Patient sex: M
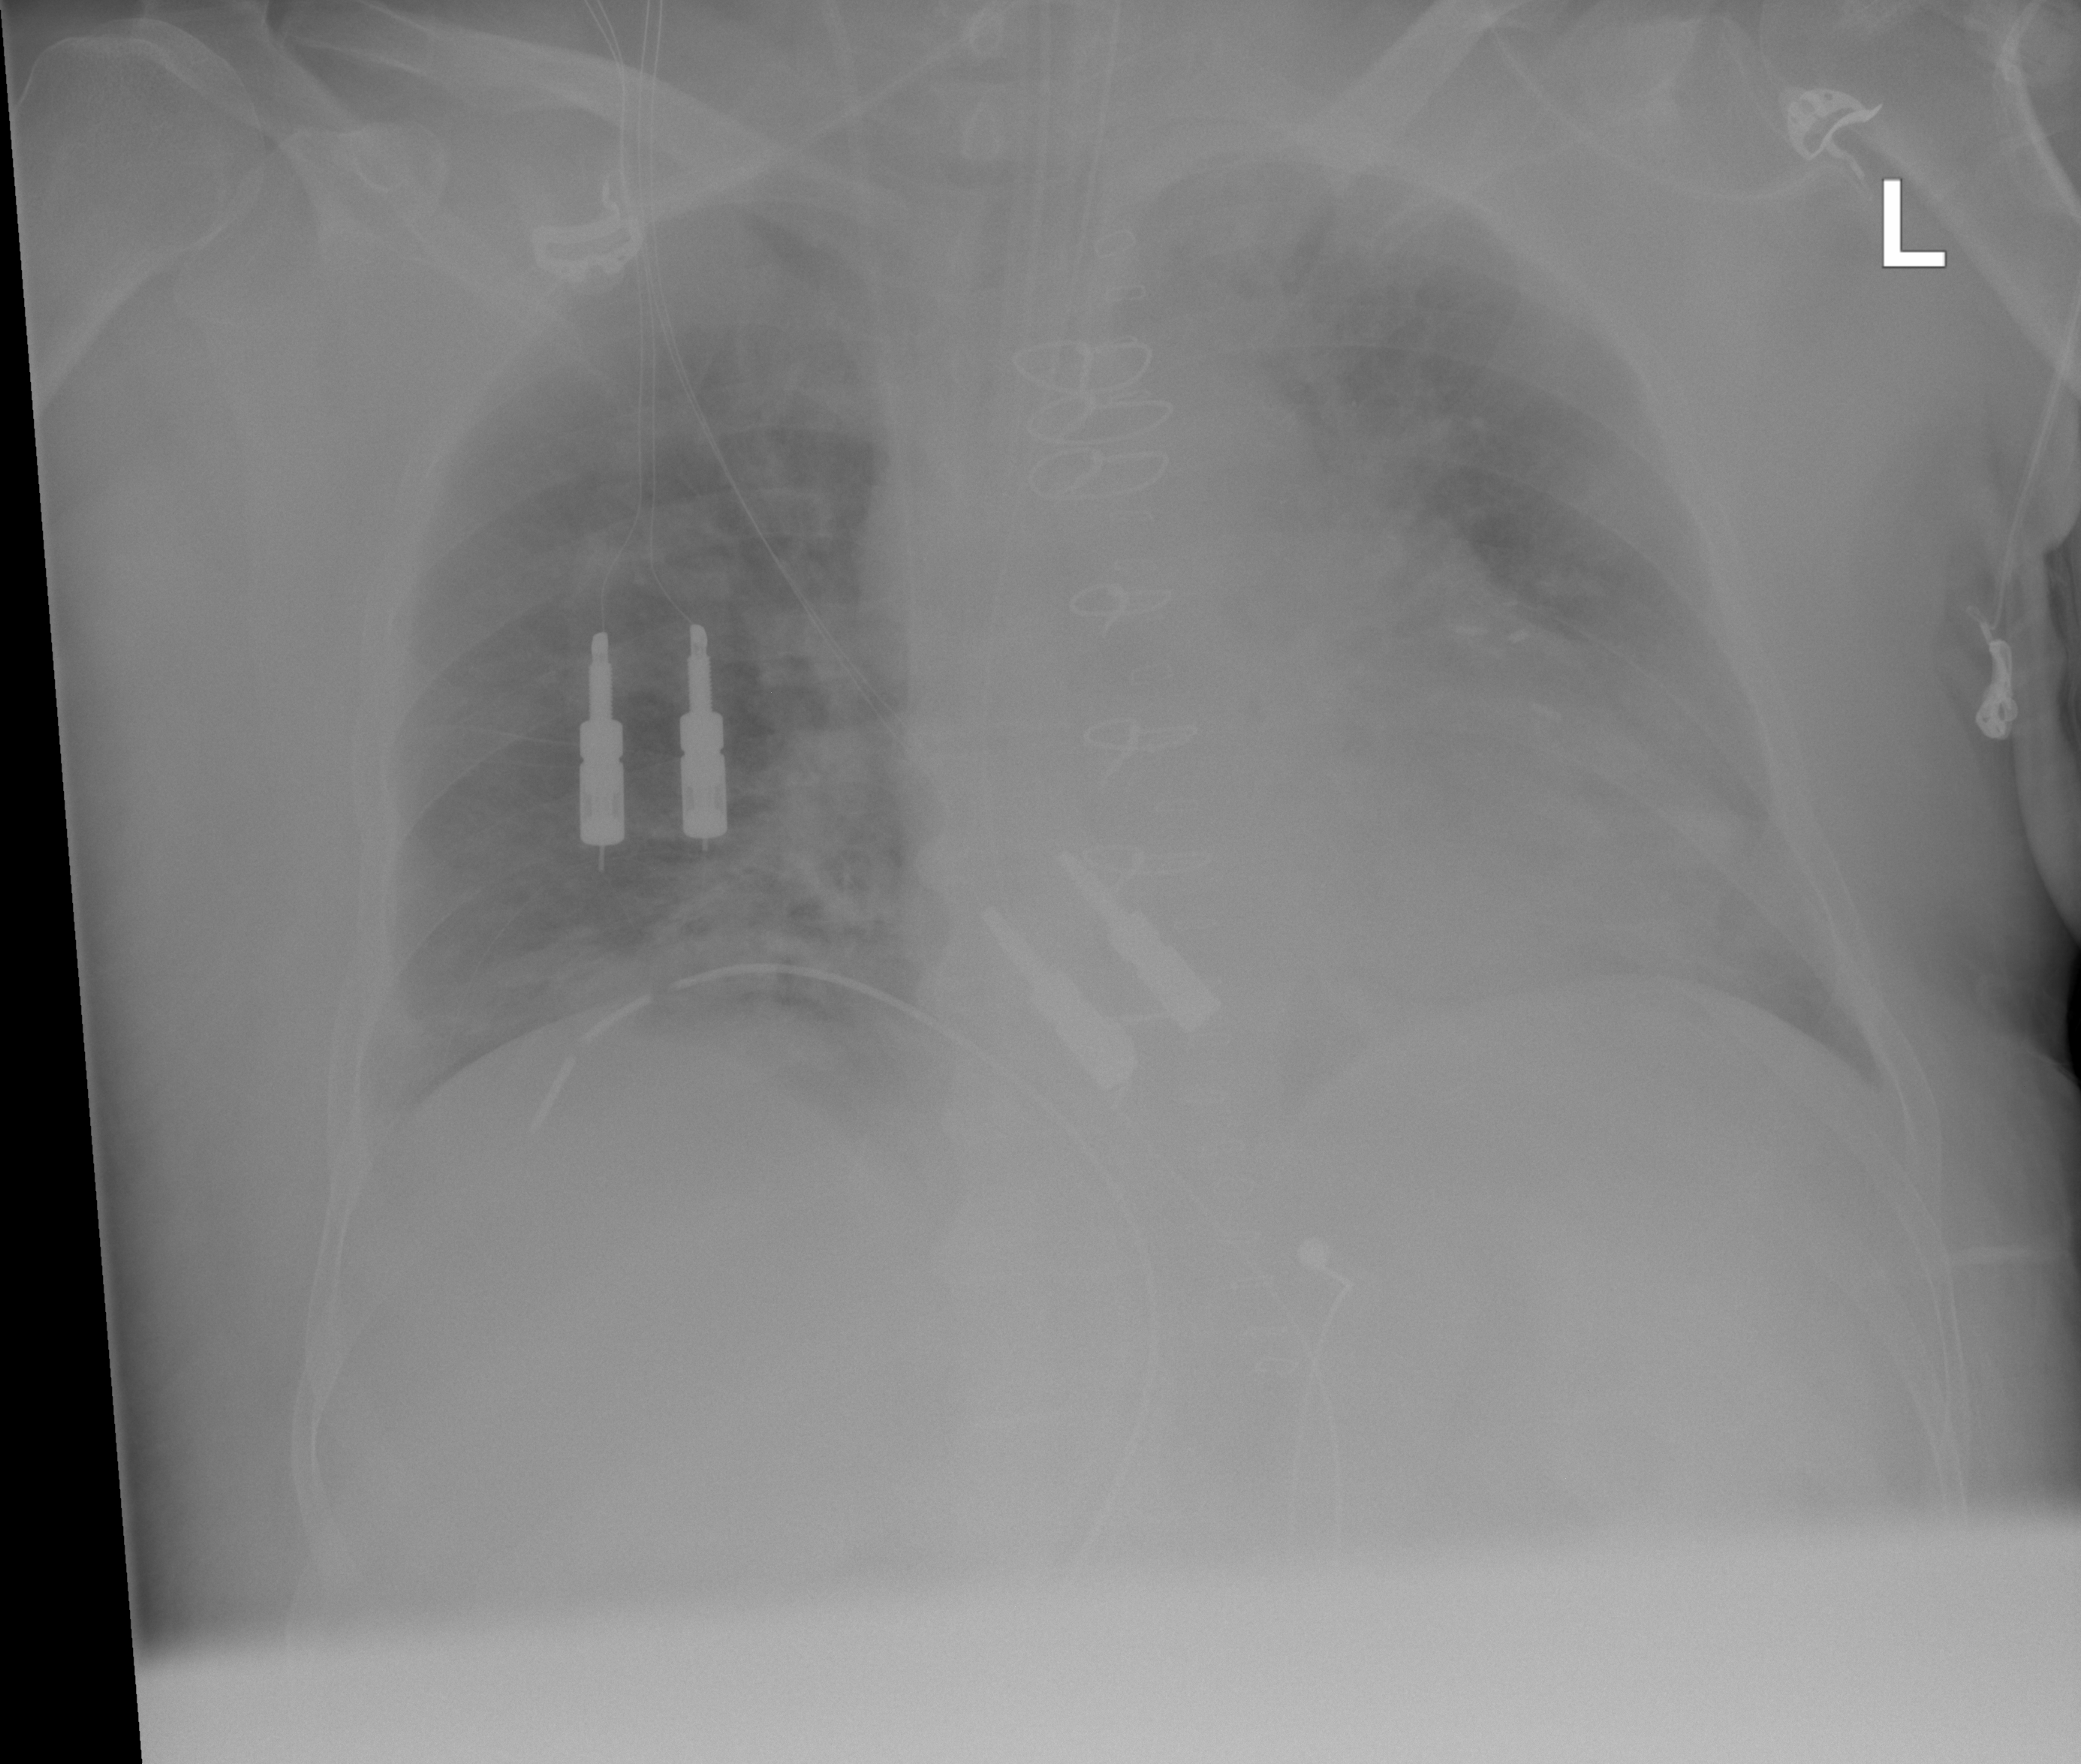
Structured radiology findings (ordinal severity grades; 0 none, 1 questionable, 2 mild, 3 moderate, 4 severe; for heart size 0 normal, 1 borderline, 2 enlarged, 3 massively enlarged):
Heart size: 2
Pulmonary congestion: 2
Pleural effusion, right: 0
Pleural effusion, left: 0
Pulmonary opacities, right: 1
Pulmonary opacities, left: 0
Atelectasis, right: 2
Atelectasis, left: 2